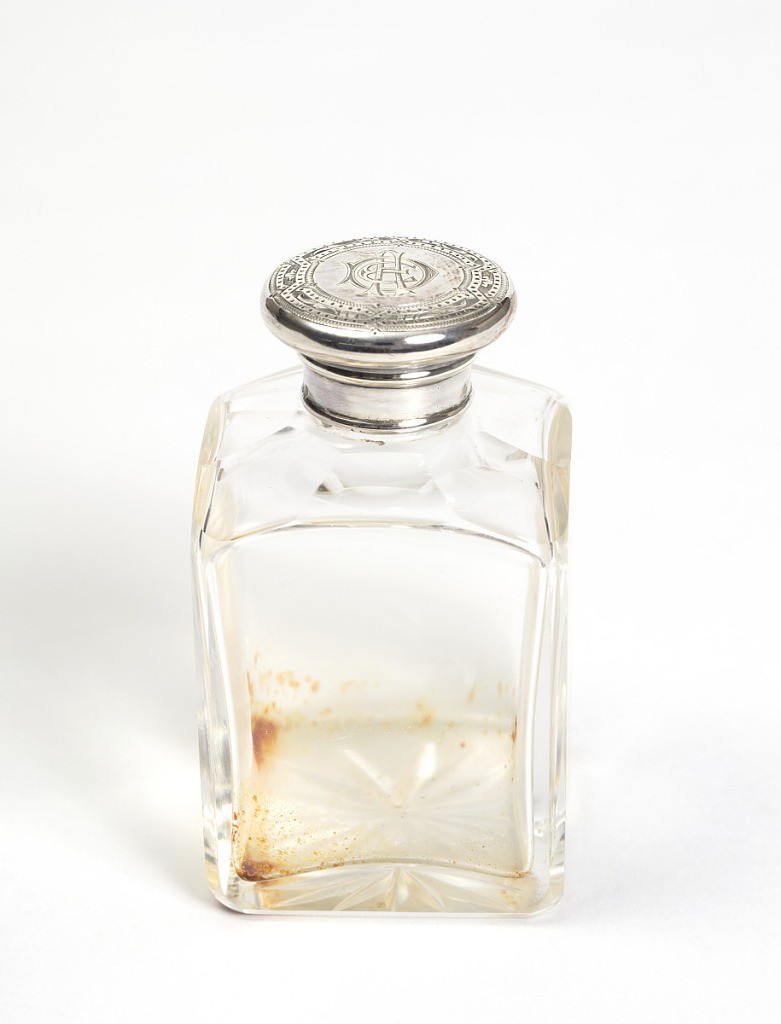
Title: Perfume Bottle from Traveling Dressing Case
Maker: Thomas Whitehouse, British, active 1848-98
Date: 1875
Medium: glass, silver
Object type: bottle
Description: Glass bottle with a square base and silver top. The bottle has a many-pointed star cut into the bottom. The silver top has incised decoration with a five-banded border with three different pattern types. The center of the lid has a monogram.